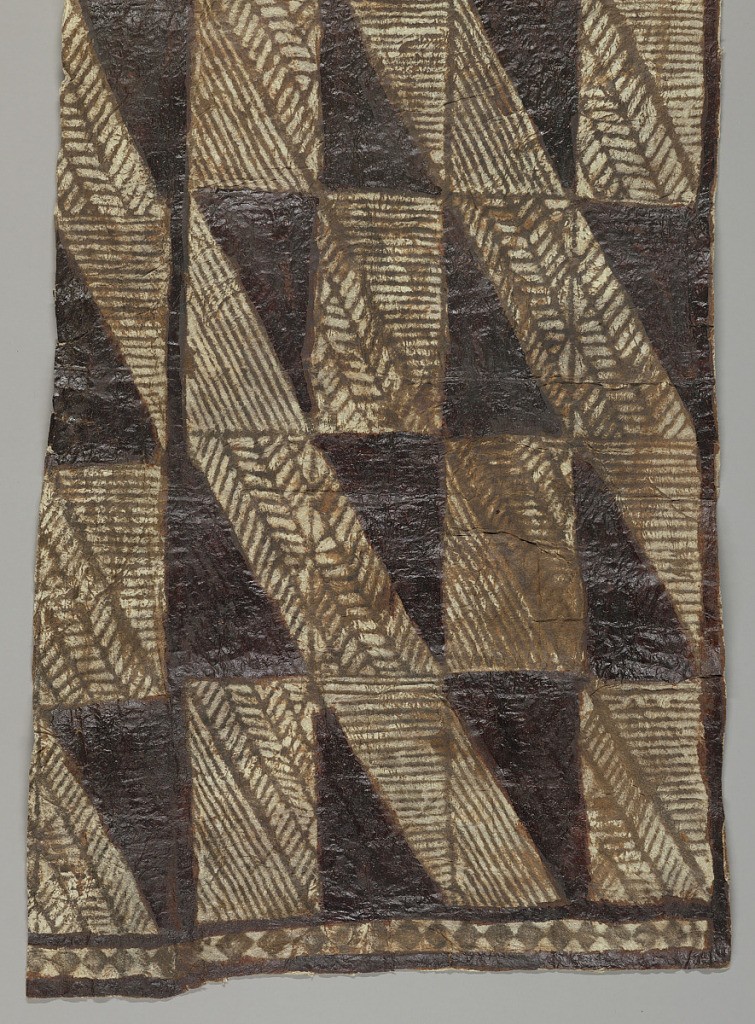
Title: Tapa cloth
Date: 19th century
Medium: bark Technique: painted
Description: Rectangle of two thicknesses, printed in dark brown in design of striated diagonals within tall rectangles. Dark triangles of solid shiny pigment may be painted. Lozenge pattern border at one end.